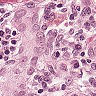
Metastatic tissue present: yes